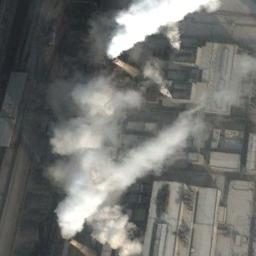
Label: thermal_power_station